Question: I'm trying to make sample chat app.
As part of it I'd like to make sending of images. I store them outside of CoreData in Documents folder. I face the problem of slow scrolling of tableView, because some of images are extremely large (for ex user can send panorama image).
I've moved reading of files to background thread:
'''
dispatch_async(dispatch_get_global_queue(DISPATCH_QUEUE_PRIORITY_HIGH, 0), ^{
UIImage *image = [UIImage imageWithContentsOfFile:message.imageAddress];
dispatch_async(dispatch_get_main_queue(), ^{
rightImageCell.messageImageView.image = image;
[rightImageCell.messageImageView setNeedsDisplay];
});
});
'''
But it has no effect.
Here is screenshot from profiler during scroll:

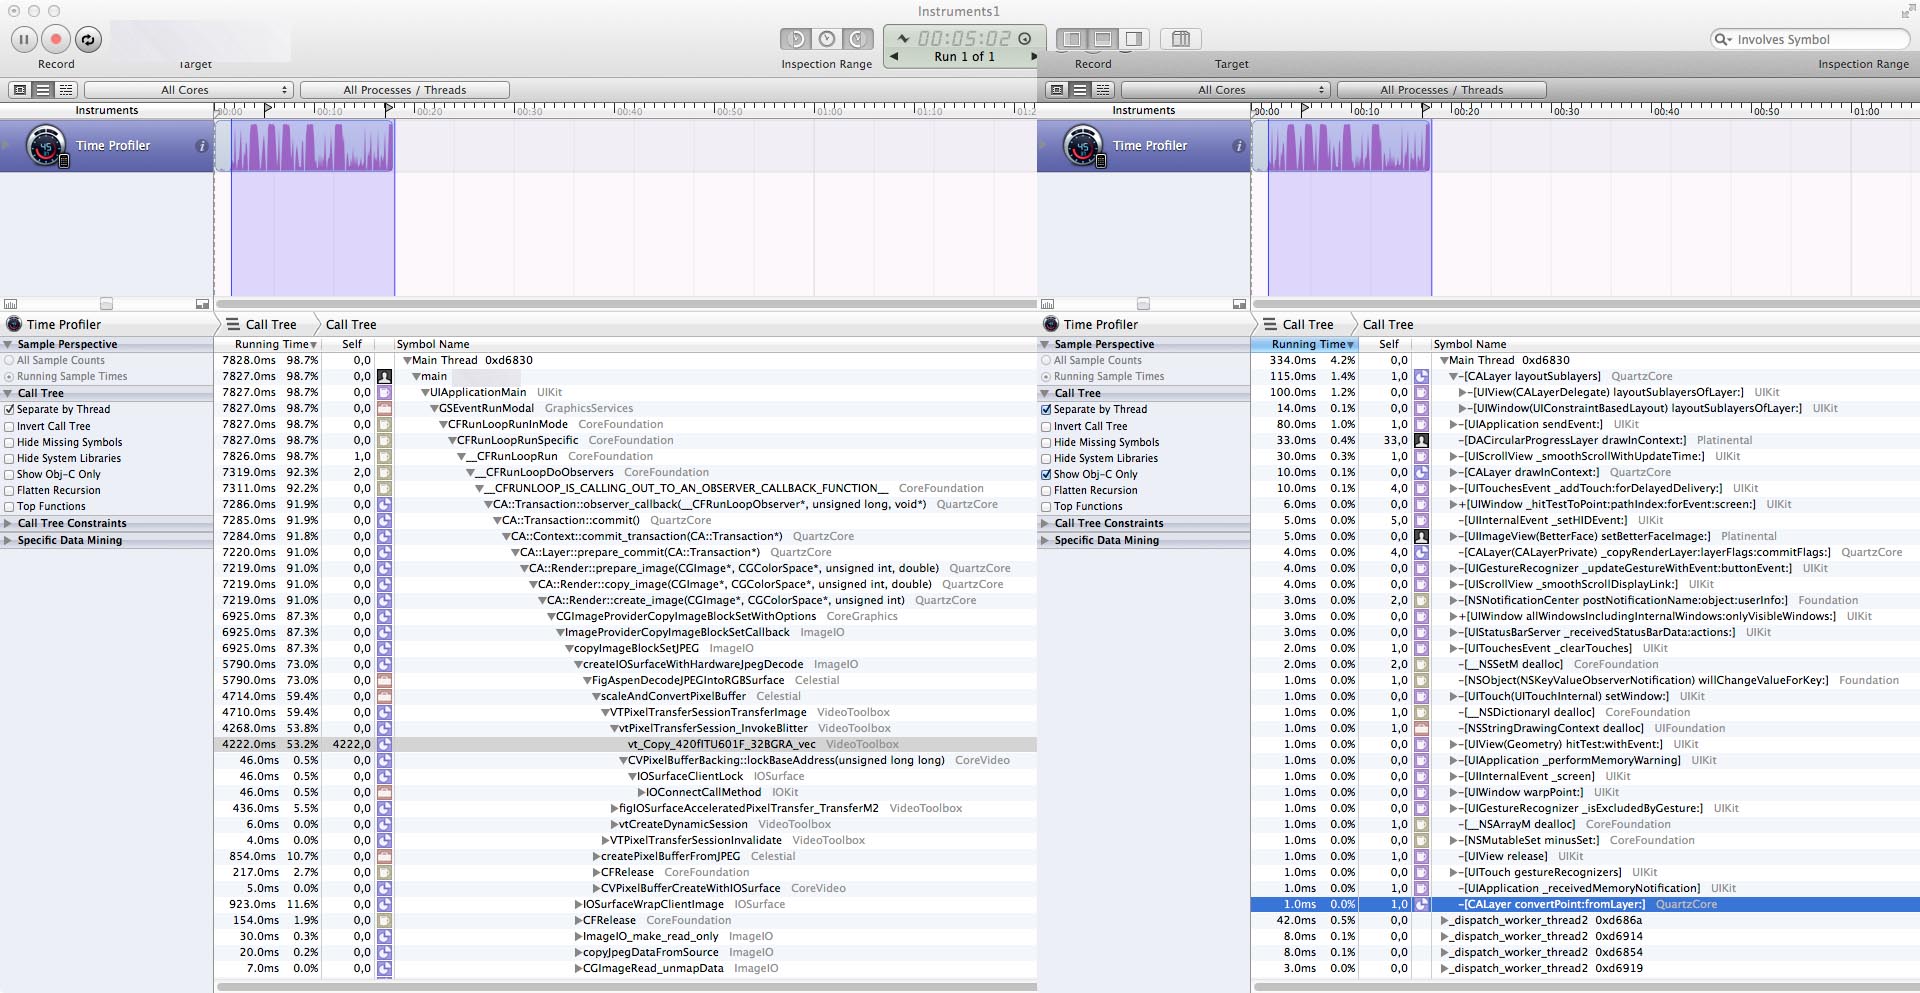
Answer: In the case of the code you supplied, I suspect that the image is larger than the UIImageView in the cell. That is triggering all the resizing work on the main thread because that is where the image is set.
To prevent that, you should resize the image to the size of the image view in the background thread. Then when you dispatch to the main thread, the only work needed is just replacing the image in the image view.
The WWDC 2012 video "Building Concurrent User Interfaces on iOS" had great examples of this.
<URL>